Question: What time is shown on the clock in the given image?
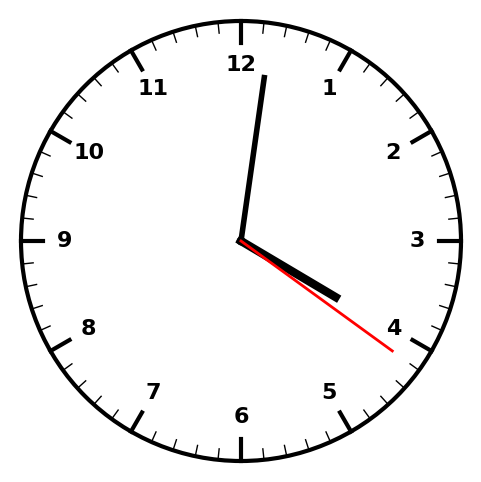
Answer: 04:01:21